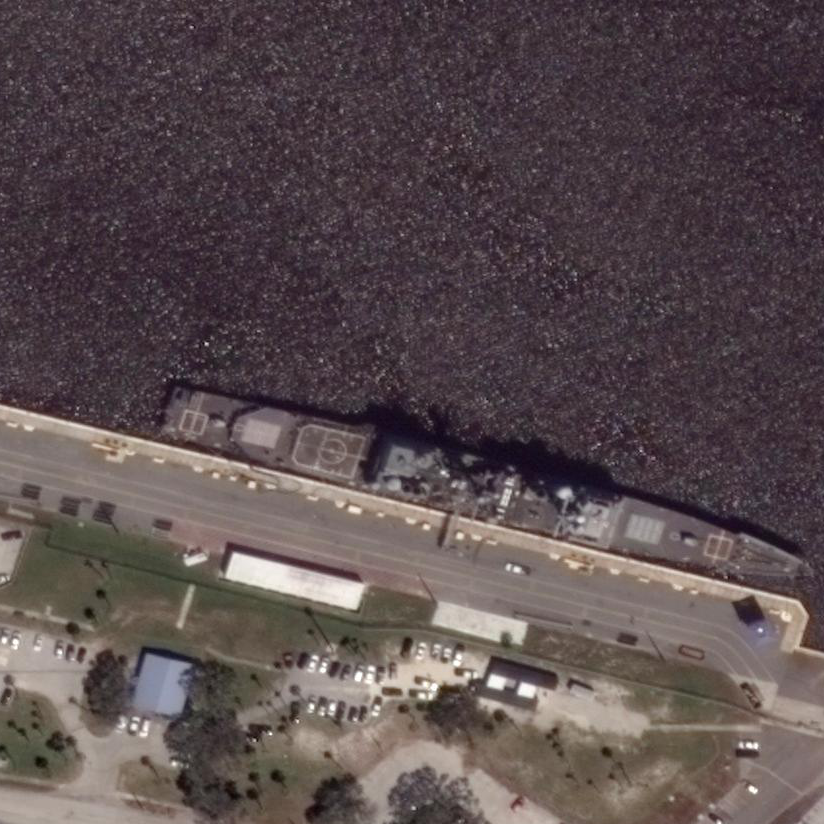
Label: Ticonderoga-class_cruiser